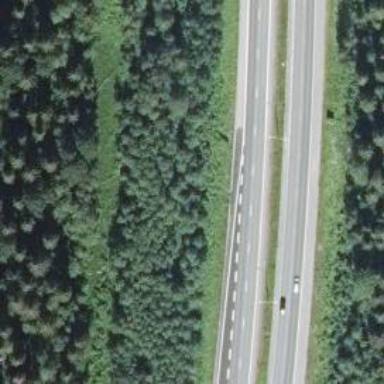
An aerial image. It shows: Motorway junction.